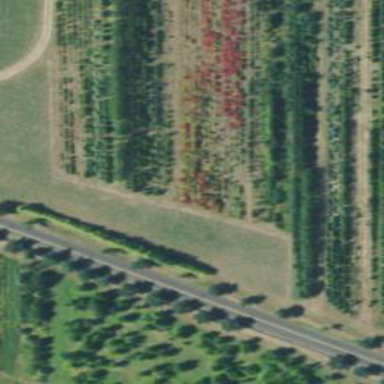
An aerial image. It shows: Plant nursery.